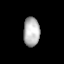
Tissue: lung
Cell type: Endothelial cells
Senescence score: 0.6103
Nuclear area (px): 459
Mean DAPI intensity: 182.512